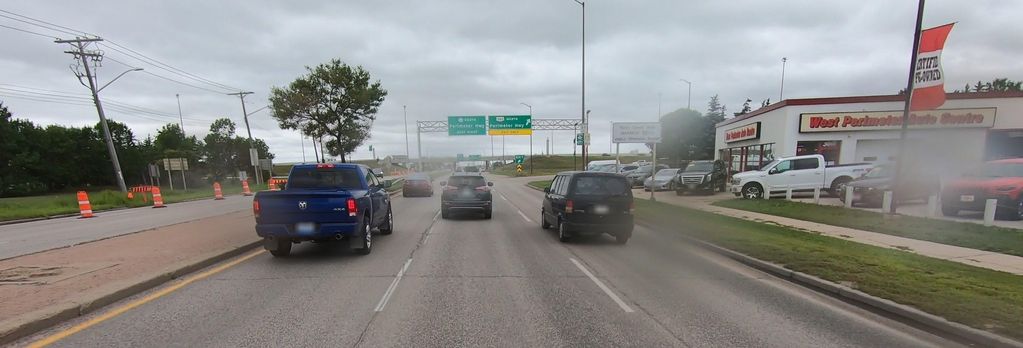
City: winnipeg